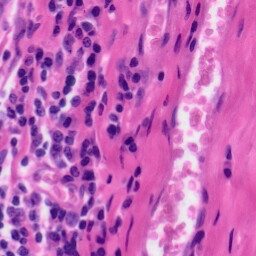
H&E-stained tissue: Tonsil